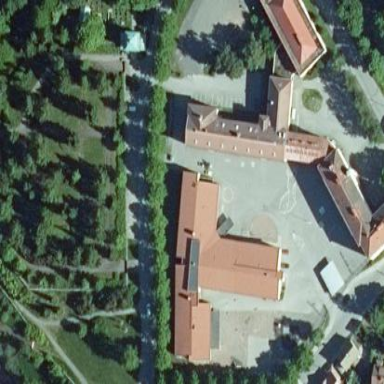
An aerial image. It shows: School.